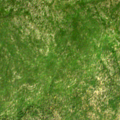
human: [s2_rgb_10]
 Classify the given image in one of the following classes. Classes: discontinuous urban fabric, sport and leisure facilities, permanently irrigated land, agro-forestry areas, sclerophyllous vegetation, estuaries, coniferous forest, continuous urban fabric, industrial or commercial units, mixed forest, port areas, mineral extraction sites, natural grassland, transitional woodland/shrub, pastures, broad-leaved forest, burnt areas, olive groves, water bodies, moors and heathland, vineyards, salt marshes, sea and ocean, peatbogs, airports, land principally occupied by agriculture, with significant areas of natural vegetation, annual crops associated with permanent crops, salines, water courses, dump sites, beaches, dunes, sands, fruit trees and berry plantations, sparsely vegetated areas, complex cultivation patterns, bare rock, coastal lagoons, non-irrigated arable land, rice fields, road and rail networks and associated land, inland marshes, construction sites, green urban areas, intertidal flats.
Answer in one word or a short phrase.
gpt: mixed forest, sclerophyllous vegetation, transitional woodland/shrub